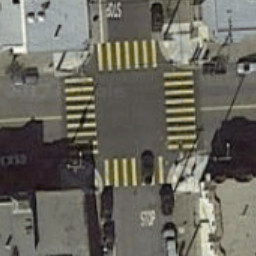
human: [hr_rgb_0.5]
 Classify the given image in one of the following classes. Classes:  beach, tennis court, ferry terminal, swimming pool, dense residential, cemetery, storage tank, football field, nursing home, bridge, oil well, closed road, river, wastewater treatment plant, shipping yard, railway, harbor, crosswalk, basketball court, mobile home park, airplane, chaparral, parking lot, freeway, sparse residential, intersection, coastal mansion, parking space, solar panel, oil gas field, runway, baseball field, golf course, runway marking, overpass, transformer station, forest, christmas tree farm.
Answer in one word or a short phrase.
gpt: crosswalk